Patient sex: M
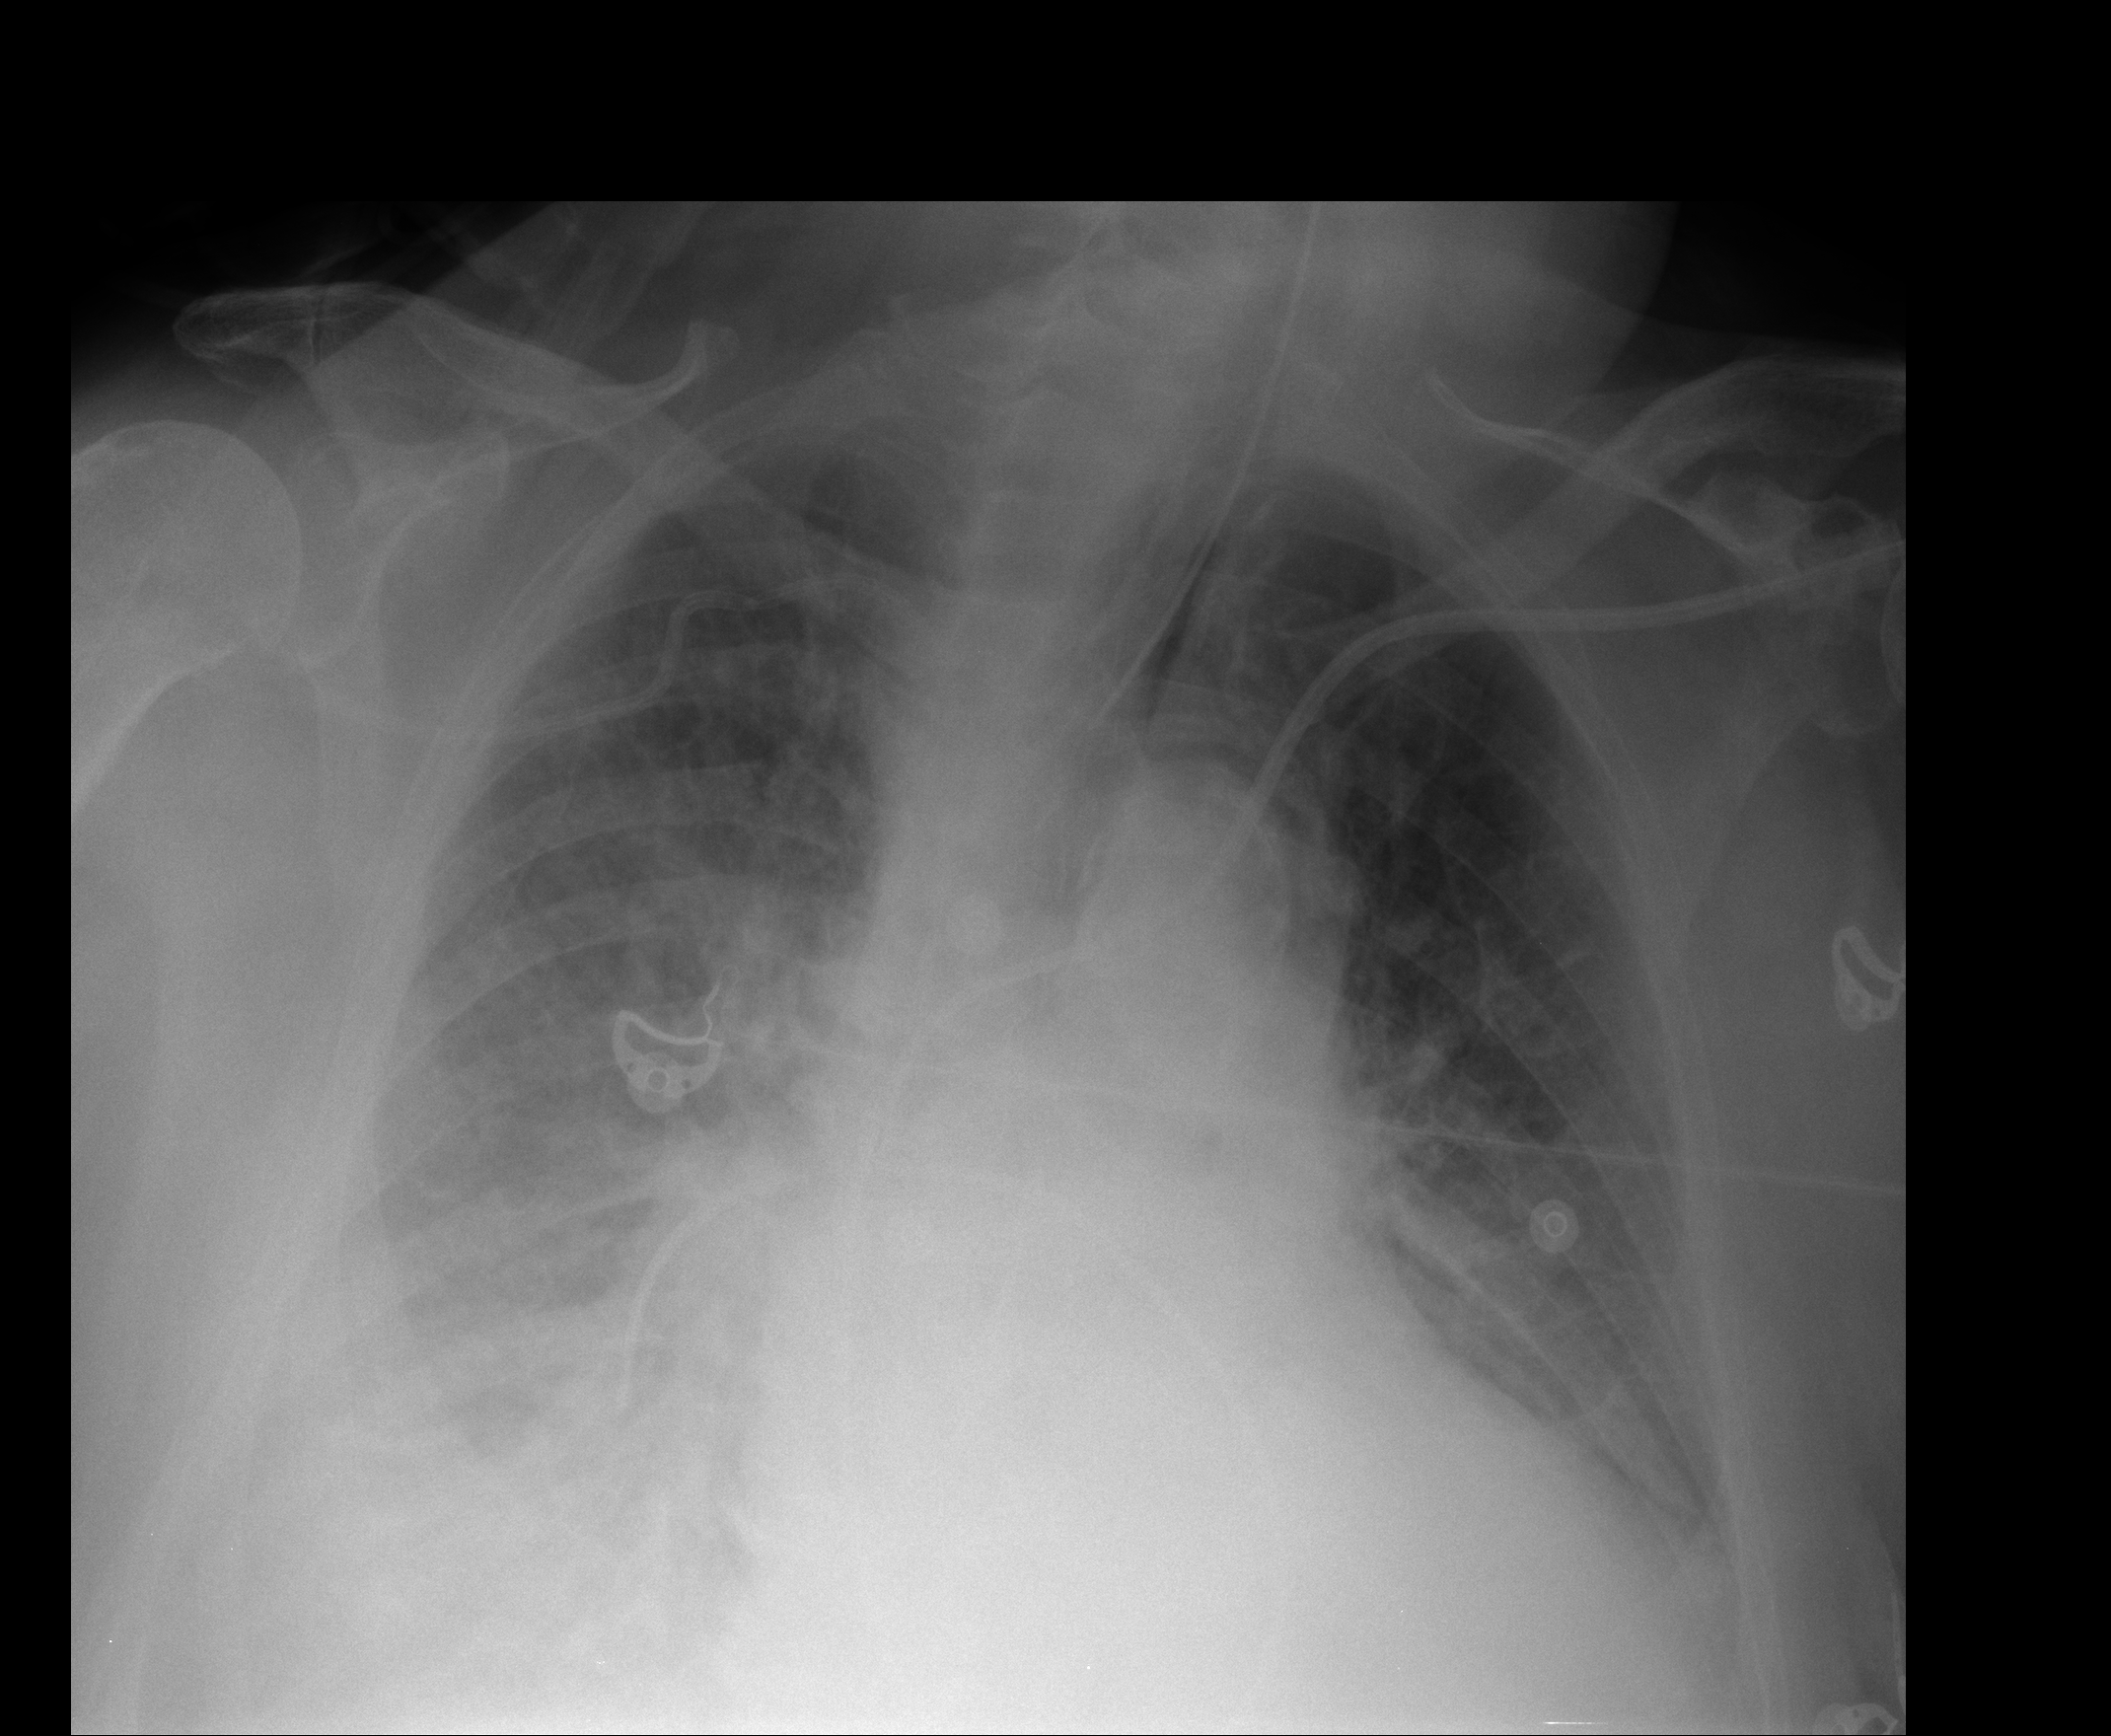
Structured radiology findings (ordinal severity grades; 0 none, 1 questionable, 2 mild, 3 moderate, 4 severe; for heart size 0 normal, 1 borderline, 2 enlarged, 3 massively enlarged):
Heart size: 2
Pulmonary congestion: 3
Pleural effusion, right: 3
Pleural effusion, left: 2
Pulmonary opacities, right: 3
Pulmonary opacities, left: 2
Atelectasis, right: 3
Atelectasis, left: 2